Interaction volume radius: 10 \u00c5
Interaction volume height: 10 \u00c5
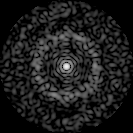
Disorder parameter: 0.8277